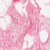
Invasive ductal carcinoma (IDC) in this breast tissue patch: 0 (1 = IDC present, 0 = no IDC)